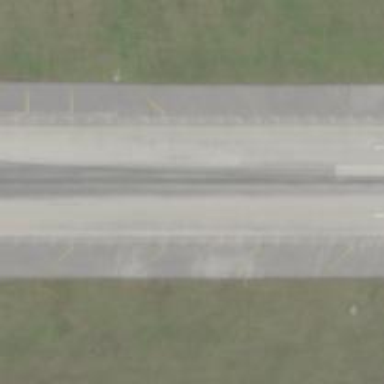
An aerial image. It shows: Image of taxiway at airport.